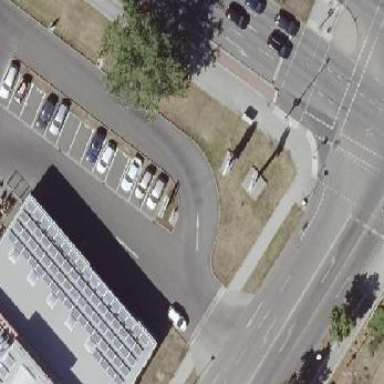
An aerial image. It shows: Parking area with asphalt surface.